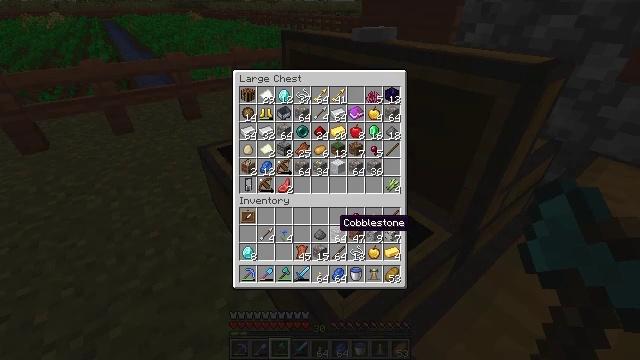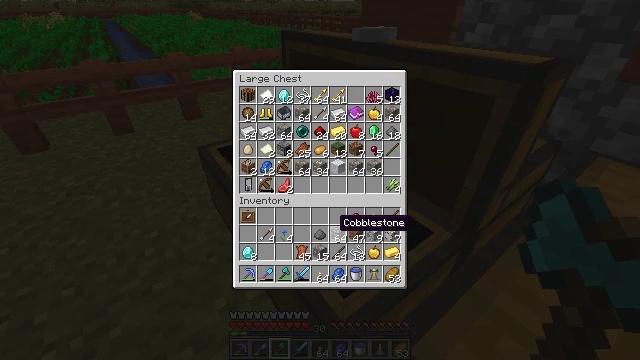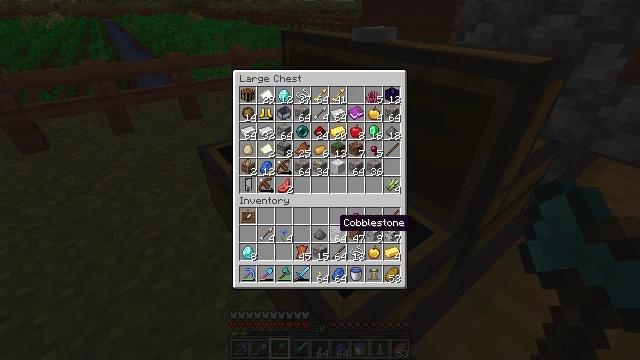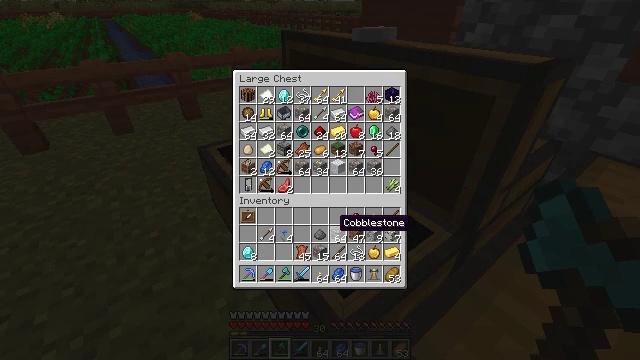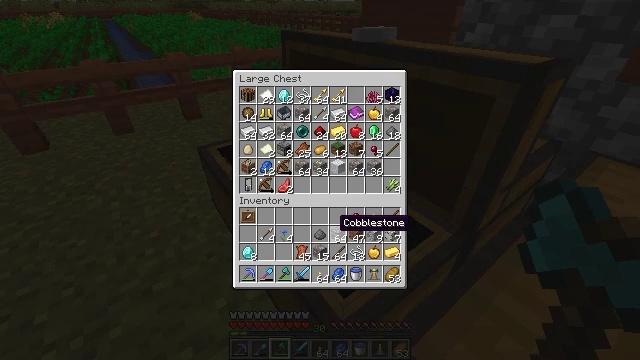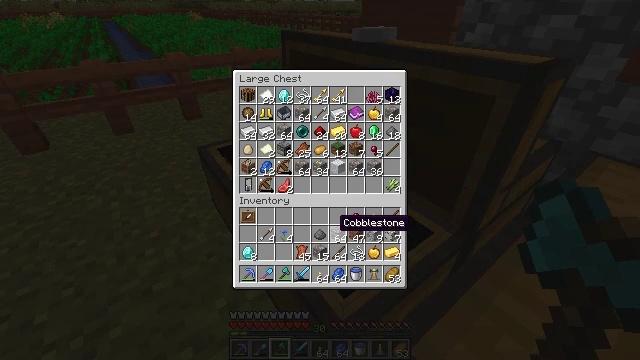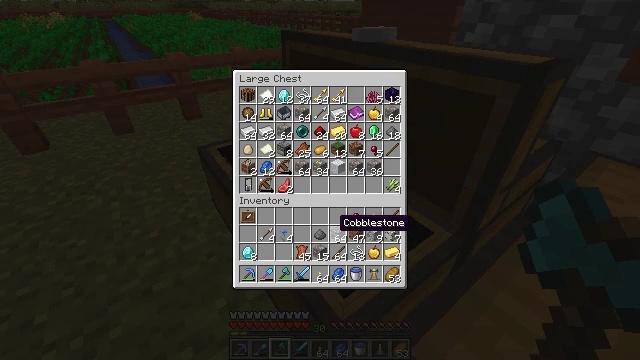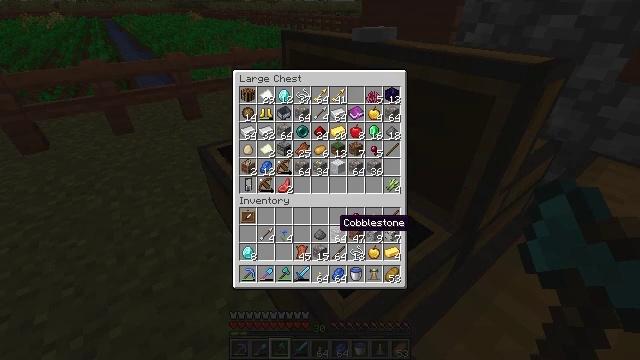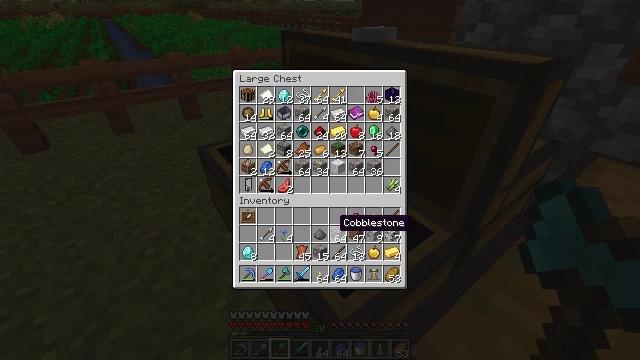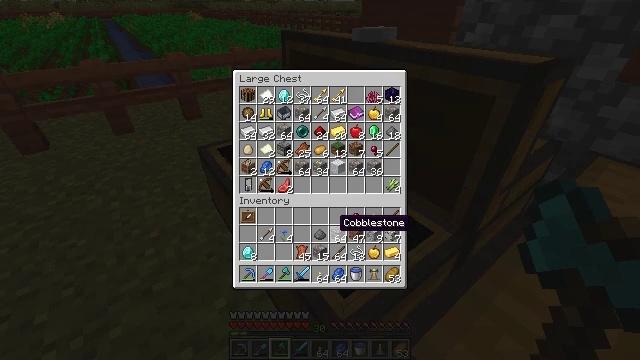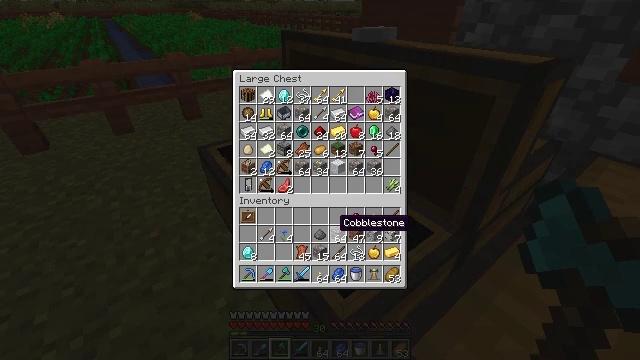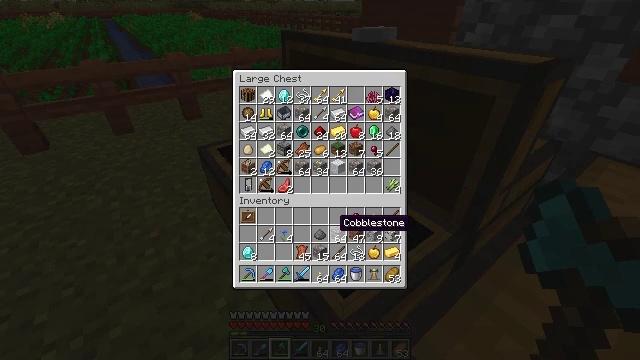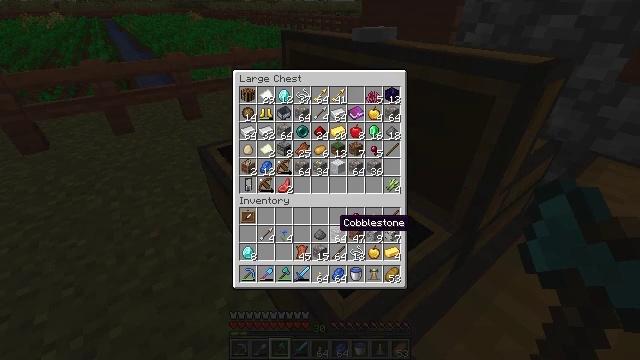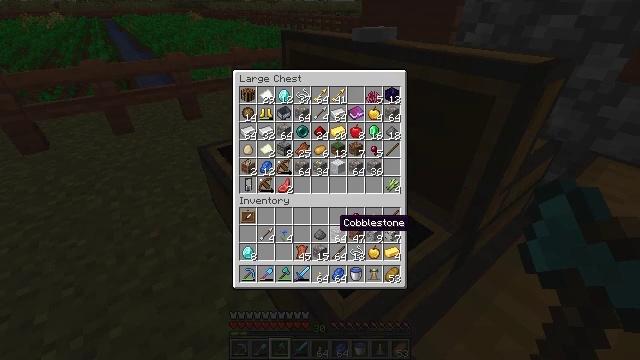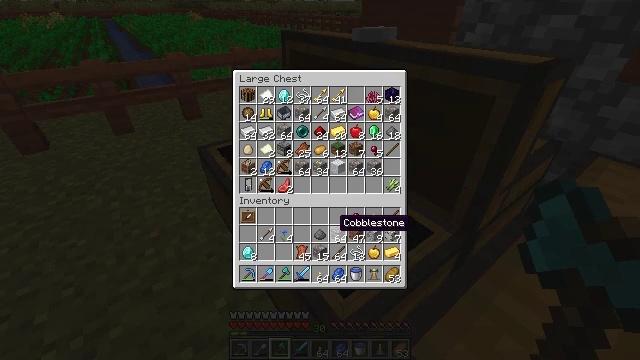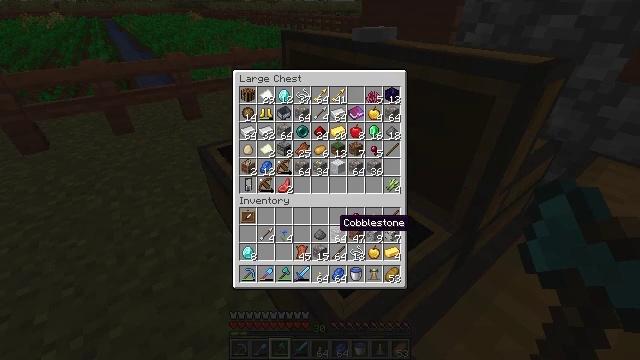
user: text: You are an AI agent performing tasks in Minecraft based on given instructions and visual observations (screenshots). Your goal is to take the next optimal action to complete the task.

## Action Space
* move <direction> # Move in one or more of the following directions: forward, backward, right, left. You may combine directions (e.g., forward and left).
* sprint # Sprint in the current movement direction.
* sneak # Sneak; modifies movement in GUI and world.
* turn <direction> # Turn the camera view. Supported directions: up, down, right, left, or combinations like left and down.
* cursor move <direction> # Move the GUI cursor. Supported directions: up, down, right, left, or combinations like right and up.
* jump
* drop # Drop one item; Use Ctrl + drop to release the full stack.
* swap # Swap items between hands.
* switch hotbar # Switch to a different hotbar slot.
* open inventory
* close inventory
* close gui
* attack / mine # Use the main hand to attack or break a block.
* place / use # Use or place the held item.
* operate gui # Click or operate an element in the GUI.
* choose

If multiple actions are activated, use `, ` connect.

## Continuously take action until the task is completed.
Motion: motion action
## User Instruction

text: Use the crafting table to craft a diamond hoe.
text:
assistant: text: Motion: no_op
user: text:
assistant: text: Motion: no_op
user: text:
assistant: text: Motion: no_op
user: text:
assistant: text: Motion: no_op
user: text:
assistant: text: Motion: no_op
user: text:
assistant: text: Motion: no_op
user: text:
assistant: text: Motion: no_op
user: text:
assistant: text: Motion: no_op
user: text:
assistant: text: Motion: no_op
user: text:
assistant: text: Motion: no_op
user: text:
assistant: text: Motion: no_op
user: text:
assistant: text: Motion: no_op
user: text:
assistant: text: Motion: no_op
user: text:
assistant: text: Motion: no_op
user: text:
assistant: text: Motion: no_op
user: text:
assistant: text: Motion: no_op
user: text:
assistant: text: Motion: no_op
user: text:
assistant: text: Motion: no_op
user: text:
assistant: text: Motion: no_op
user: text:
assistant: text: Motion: no_op
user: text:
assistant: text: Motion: no_op
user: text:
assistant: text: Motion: no_op
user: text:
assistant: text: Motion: no_op
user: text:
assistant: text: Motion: no_op
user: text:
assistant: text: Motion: no_op
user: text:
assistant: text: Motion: no_op
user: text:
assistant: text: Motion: no_op
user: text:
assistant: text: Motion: no_op
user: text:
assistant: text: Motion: no_op
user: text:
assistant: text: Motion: no_op